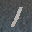
Label: 1